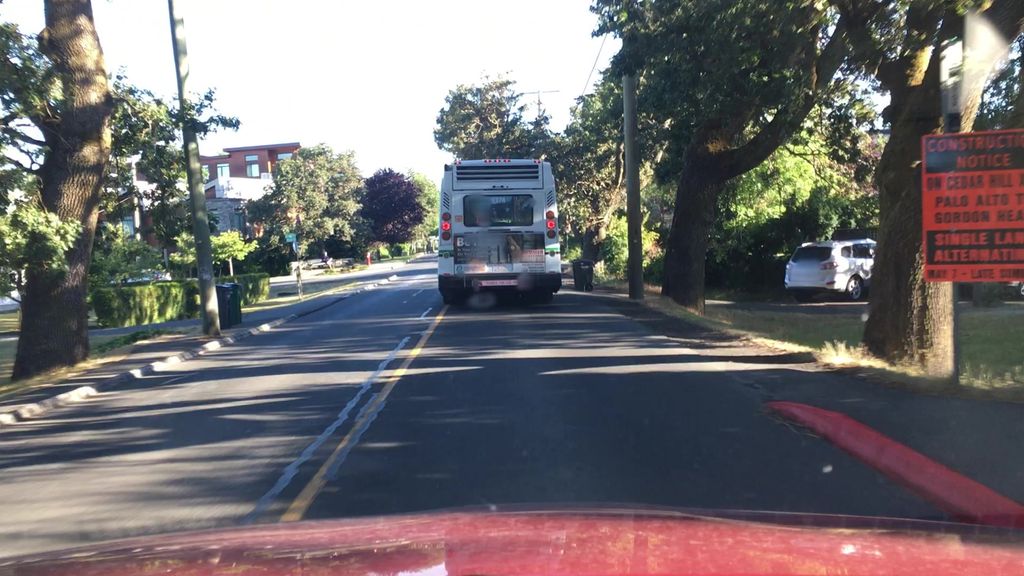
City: victoria